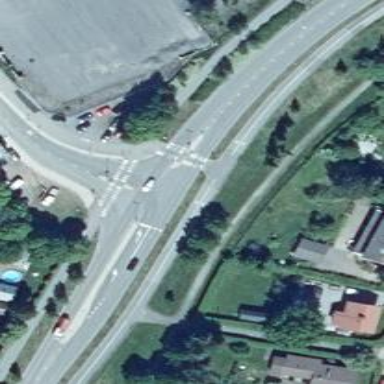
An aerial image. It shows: Marked asphalt cycleway with crossing island.